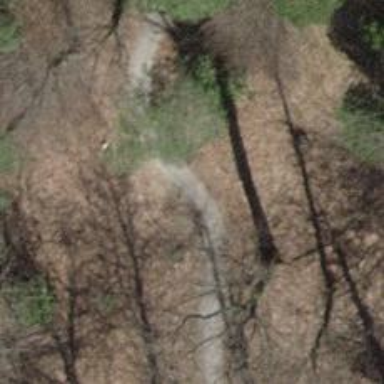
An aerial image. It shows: Road with steps.